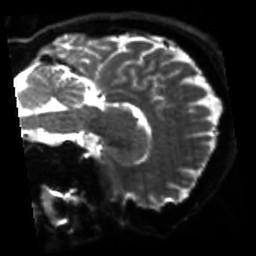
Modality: sbref
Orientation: sagittal
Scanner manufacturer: siemens
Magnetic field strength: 3 T
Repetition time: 4 s
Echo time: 0.0594 s